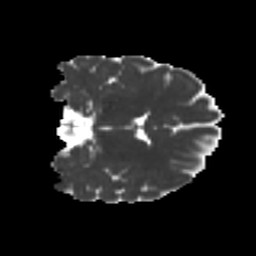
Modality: MD
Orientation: coronal
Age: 23
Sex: female
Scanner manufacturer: ge
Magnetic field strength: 3 T
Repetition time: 7.8 s
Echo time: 0.0606 s